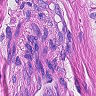
Metastatic tissue present: yes